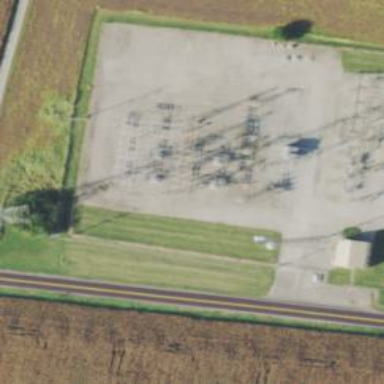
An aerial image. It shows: Switch used for power control.